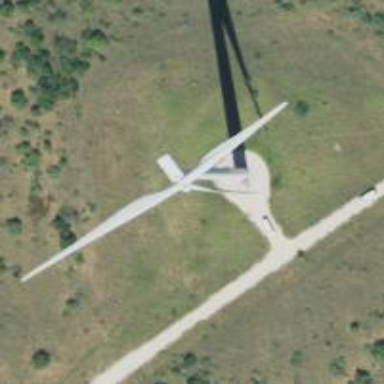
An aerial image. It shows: Wind generator using horizontal axis wind turbines.